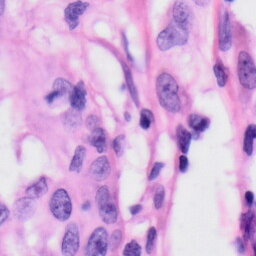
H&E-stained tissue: Skin